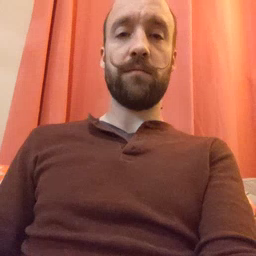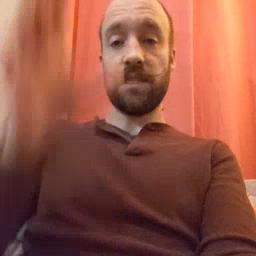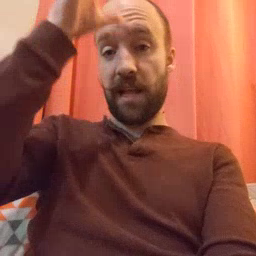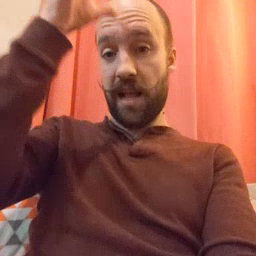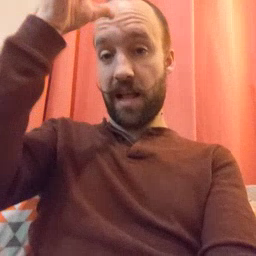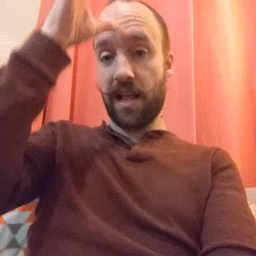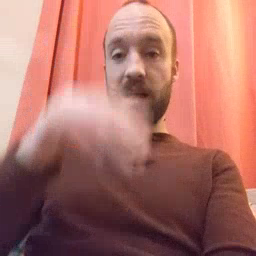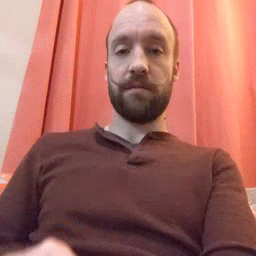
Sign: dad